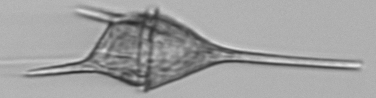
Label: Tripos_lineatus